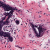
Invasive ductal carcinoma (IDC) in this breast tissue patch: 0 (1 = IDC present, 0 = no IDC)